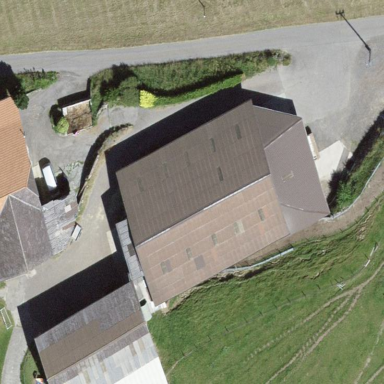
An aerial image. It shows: Rural barn.